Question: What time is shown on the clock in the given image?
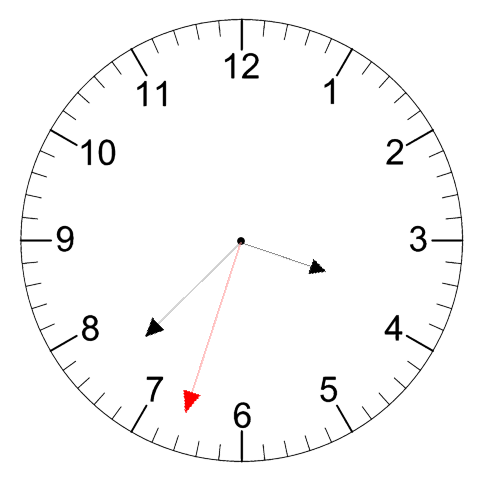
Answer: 03:37:33